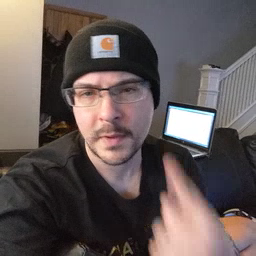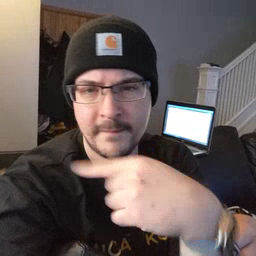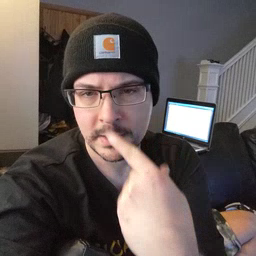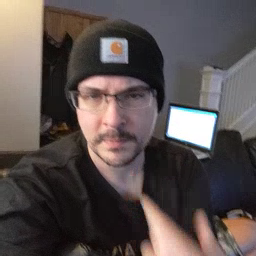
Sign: face